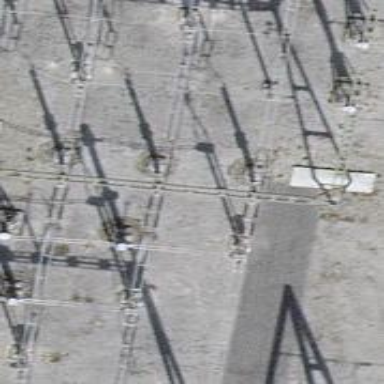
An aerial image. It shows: Insulator used in power systems.